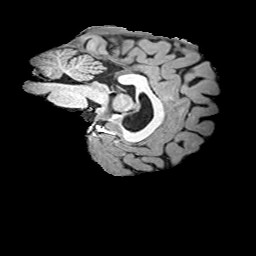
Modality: T1w
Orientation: sagittal
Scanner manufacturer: siemens
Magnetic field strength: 3 T
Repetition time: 2 s
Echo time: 0.0024 s